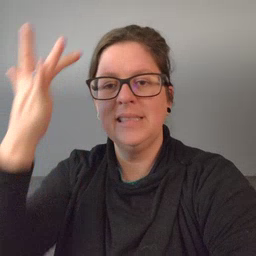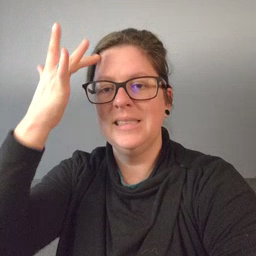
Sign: sick